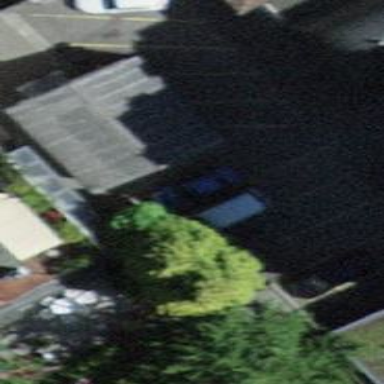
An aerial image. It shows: Shed building.